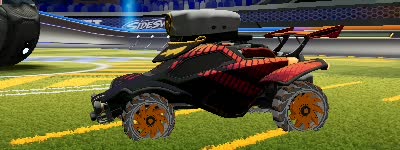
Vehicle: octane